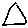
Label: triangle